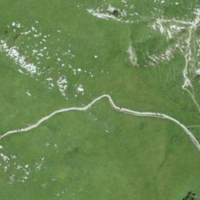
EUNIS habitat code: 26
Species observed at this site:
Traunsteinera globosa
Bartsia alpina
Arnica montana
Campanula glomerata